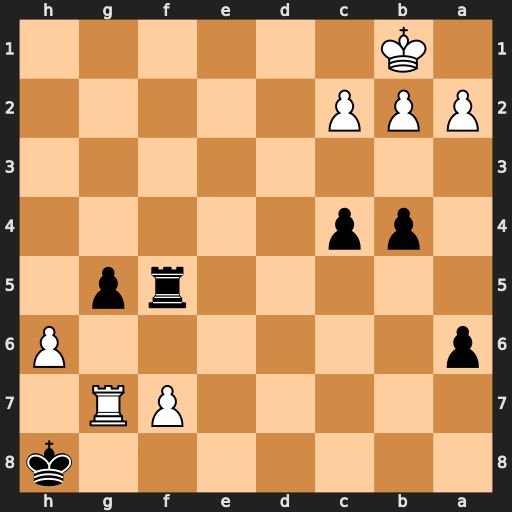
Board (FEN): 7k/5PR1/p6P/5rp1/1pp5/8/PPP5/1K6
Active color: b
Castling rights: -
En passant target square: -
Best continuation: Rf1#